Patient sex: M
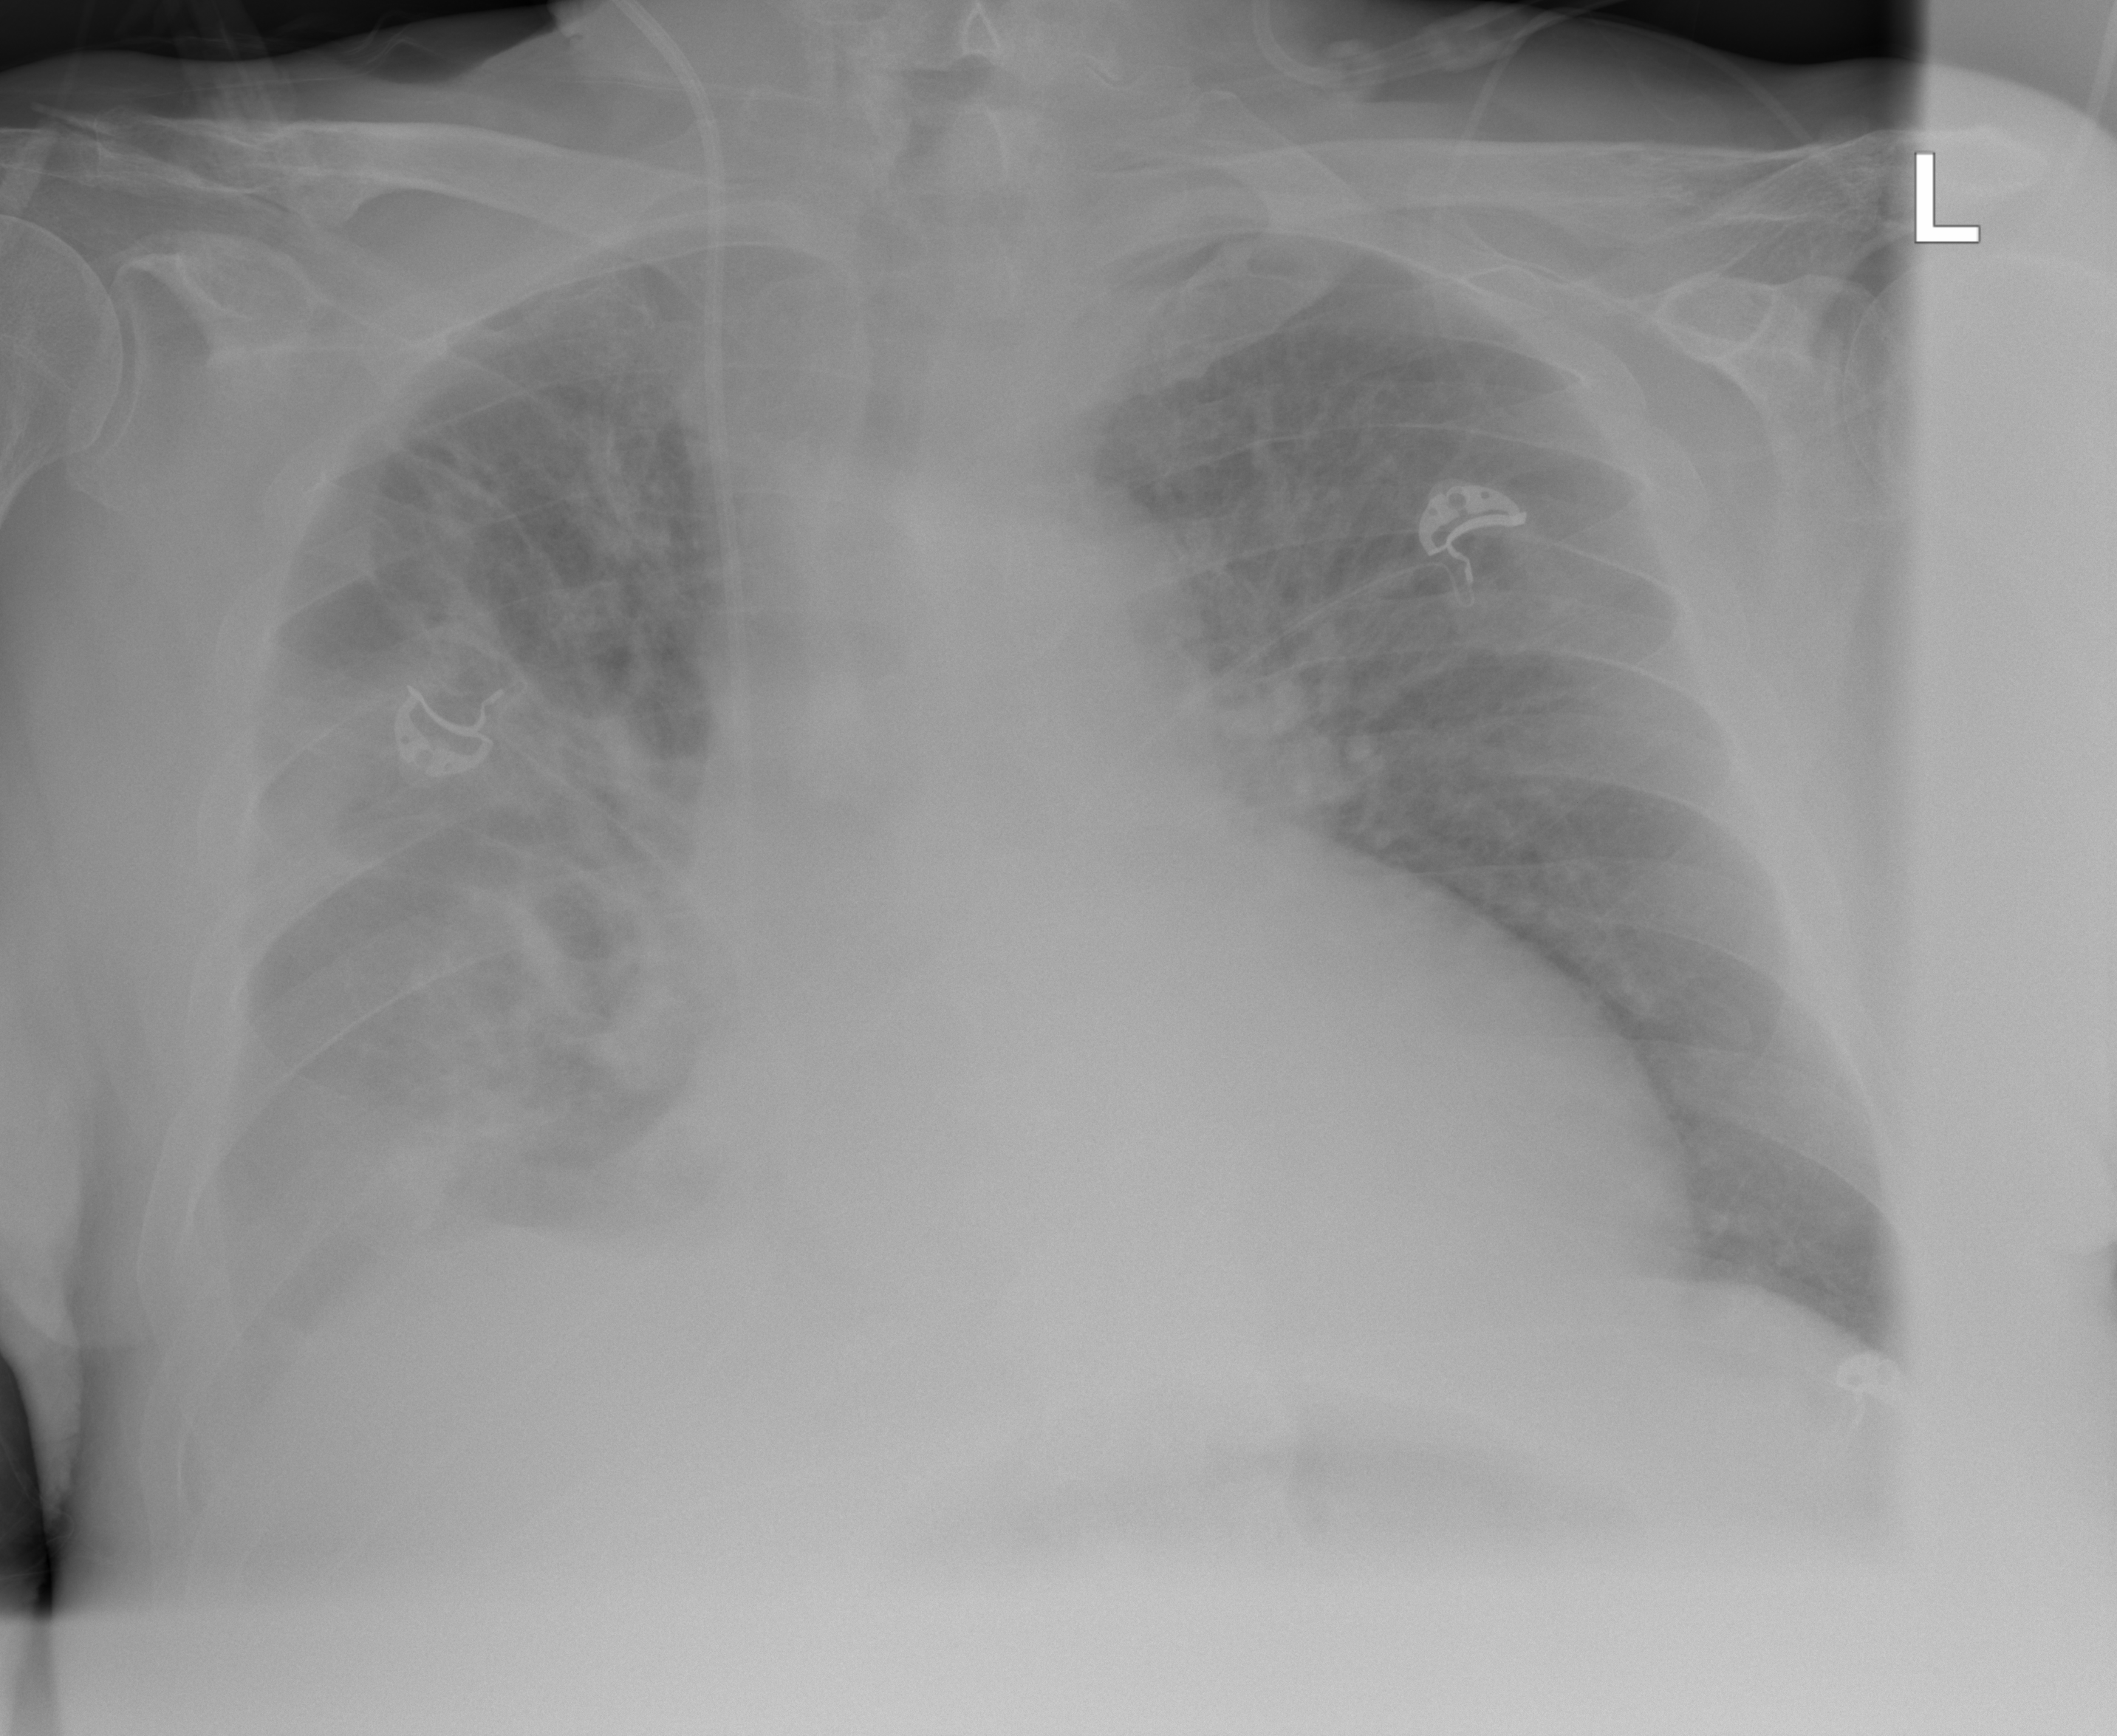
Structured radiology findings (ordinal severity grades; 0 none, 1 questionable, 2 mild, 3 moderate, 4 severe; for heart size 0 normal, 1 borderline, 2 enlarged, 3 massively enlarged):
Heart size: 2
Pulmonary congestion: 3
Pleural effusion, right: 2
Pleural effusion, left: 0
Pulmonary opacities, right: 3
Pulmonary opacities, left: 0
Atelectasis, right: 3
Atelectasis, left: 2